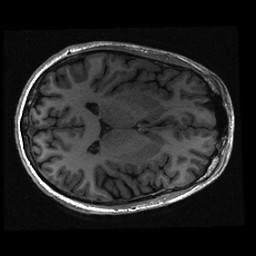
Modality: T1w
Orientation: axial
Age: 30
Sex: male